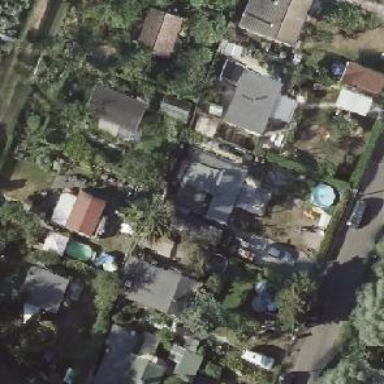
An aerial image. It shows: Gabled roofed house.